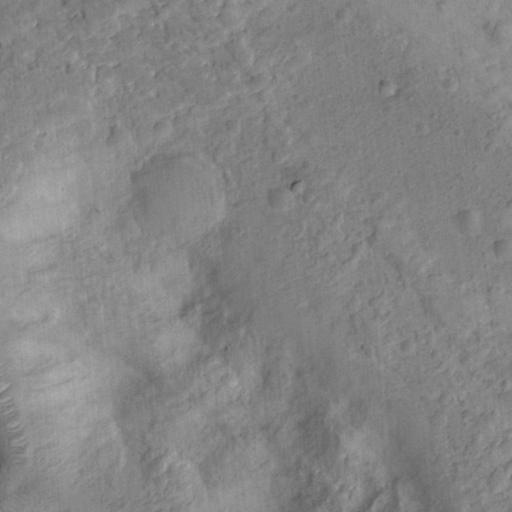
Objects detected: cone, cone